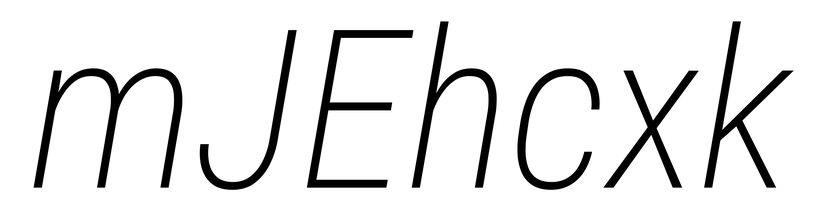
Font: Roboto-Italic_Condensed_ExtraLight_Italic